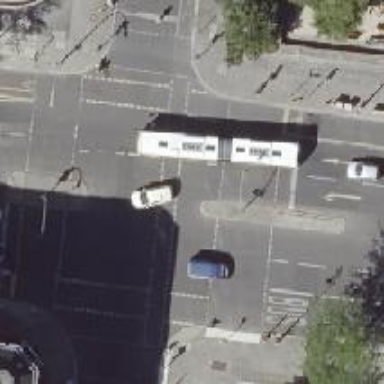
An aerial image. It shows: Traffic island located on footway.